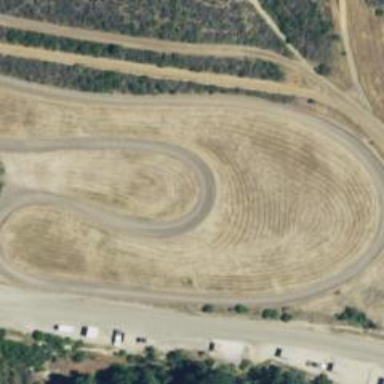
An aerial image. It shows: Dirt pitch designated for motor sports.